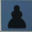
Piece: bP